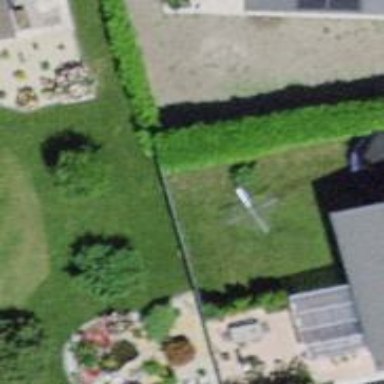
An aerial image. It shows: Hedge acting as barrier.